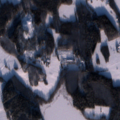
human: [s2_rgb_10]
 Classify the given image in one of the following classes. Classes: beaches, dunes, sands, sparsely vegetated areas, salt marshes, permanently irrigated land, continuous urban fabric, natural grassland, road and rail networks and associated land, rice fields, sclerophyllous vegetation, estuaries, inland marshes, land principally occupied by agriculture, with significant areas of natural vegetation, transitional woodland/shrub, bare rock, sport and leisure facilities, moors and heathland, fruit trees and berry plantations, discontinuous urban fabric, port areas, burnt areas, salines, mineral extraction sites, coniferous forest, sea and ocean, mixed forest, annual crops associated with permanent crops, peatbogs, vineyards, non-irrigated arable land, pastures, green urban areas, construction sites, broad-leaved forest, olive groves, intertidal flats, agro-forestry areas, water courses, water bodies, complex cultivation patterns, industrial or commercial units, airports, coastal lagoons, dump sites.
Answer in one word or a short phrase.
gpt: non-irrigated arable land, land principally occupied by agriculture, with significant areas of natural vegetation, broad-leaved forest, mixed forest, water bodies